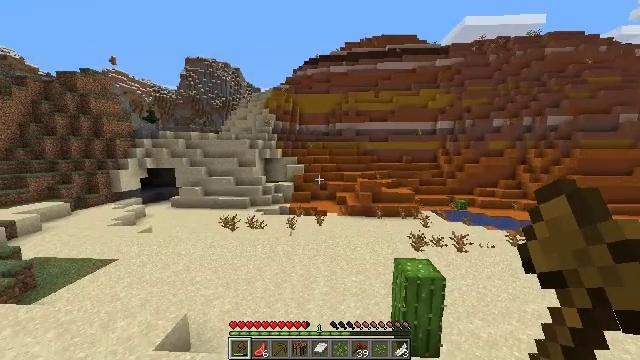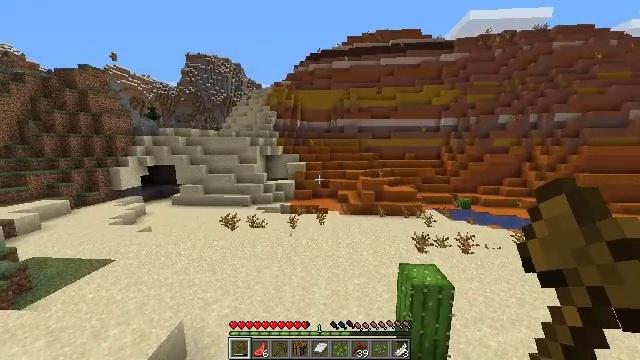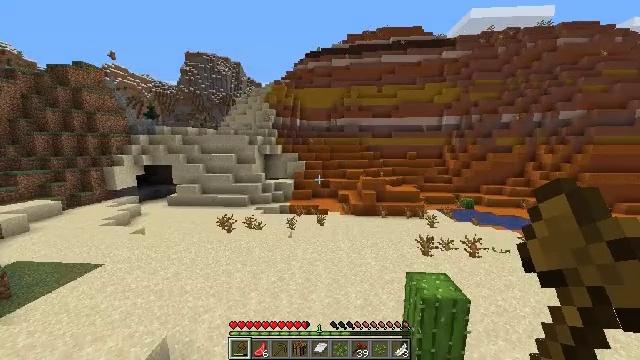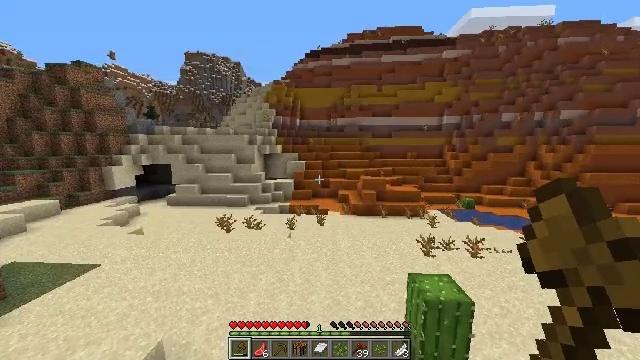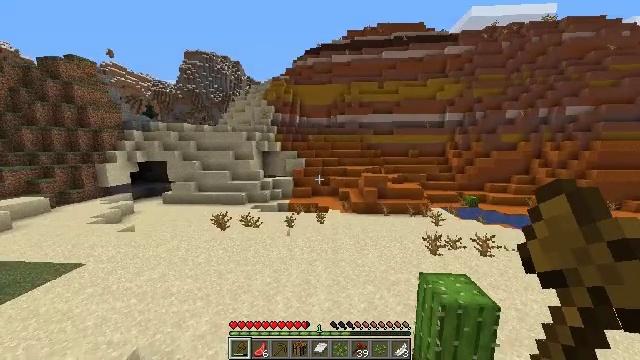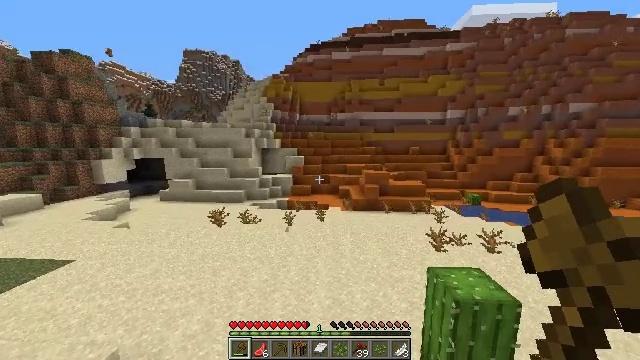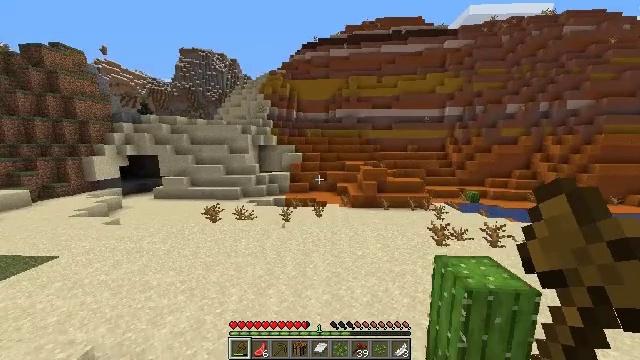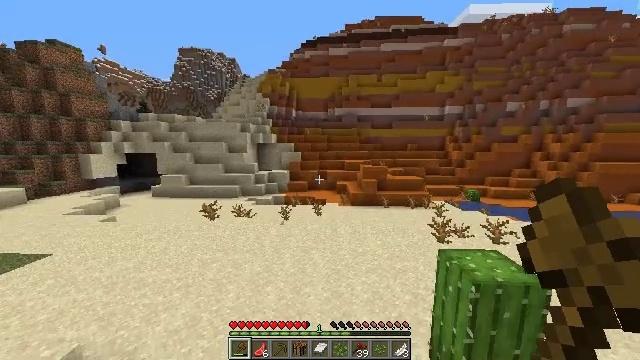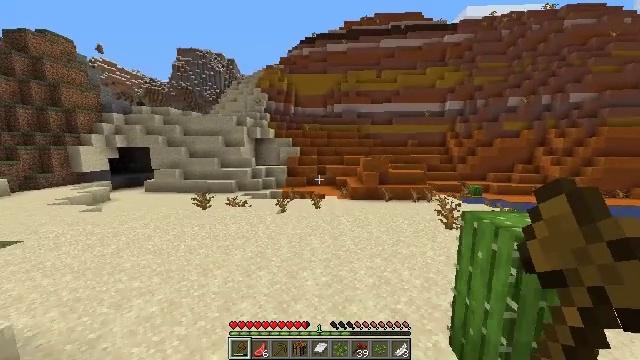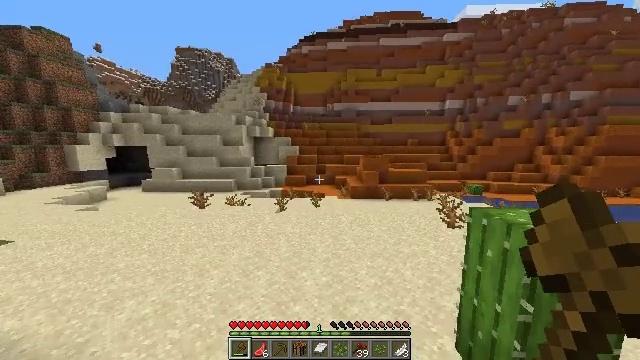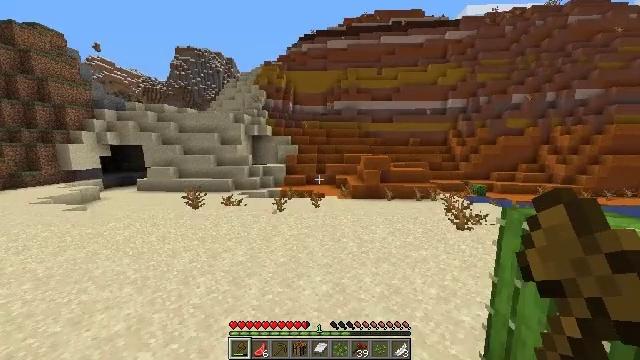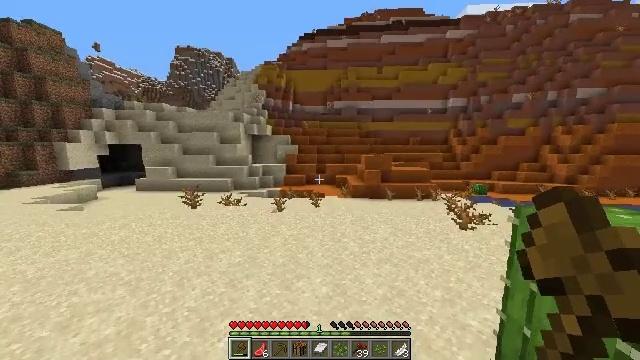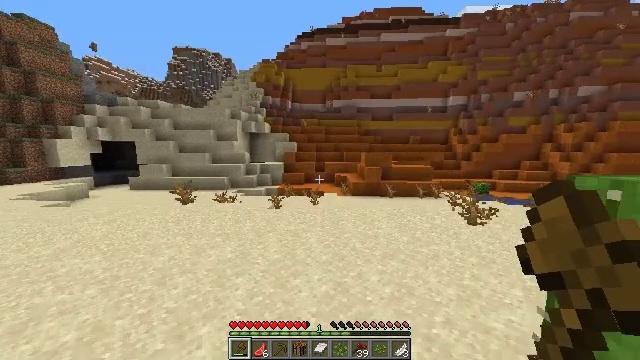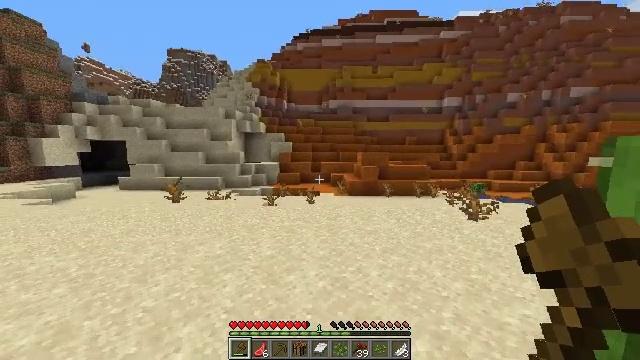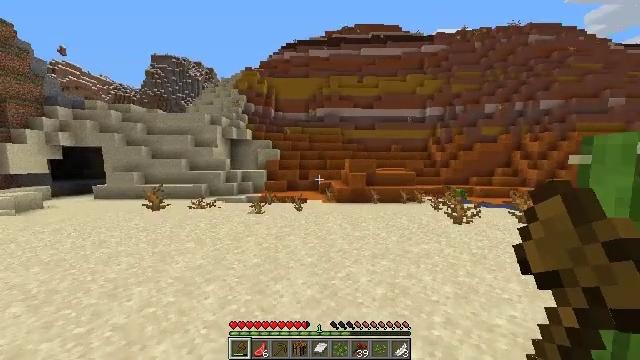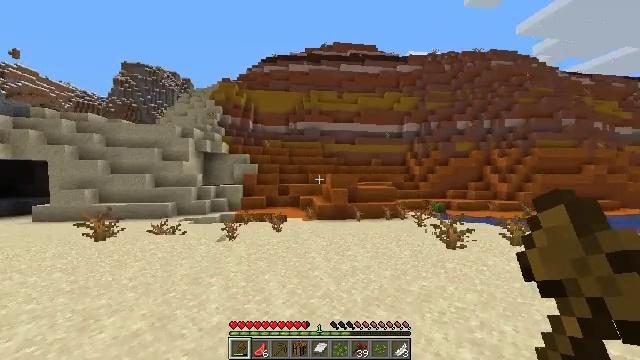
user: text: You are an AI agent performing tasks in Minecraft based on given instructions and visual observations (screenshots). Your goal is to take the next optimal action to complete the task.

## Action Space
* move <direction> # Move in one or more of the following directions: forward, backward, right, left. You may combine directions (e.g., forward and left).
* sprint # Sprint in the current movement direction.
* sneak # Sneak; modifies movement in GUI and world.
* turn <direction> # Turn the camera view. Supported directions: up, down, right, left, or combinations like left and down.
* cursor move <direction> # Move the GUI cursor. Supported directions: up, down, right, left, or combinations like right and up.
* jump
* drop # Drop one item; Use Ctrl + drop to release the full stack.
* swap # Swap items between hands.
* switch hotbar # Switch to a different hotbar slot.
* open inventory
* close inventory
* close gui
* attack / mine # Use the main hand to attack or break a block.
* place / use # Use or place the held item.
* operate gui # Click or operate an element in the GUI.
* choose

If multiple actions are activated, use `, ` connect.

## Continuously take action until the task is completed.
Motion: motion action
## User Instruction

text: Collect red sand from a desert biome.
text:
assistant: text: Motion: move forward
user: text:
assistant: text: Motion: move forward
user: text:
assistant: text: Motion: move forward
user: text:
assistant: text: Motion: move forward
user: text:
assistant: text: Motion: move forward
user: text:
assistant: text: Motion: move forward
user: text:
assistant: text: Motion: move forward
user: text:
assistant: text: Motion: move forward
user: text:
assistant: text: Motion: move forward
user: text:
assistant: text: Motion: move forward
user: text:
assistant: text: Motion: move forward, jump
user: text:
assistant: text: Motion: move forward, jump
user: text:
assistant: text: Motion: move forward, turn right, jump
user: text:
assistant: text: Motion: move forward, turn right and up, jump
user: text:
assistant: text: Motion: move forward, turn right and up, jump
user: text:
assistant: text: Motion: move forward, turn right and up
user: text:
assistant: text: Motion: move forward
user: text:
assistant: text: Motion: move forward, turn right and up
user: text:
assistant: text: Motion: move forward, turn up
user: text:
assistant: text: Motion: move forward
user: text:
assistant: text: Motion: move forward, turn up
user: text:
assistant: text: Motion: move forward, turn up
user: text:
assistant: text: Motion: move forward, turn up, jump
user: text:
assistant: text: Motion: move forward, turn up, jump
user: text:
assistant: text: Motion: move forward, jump
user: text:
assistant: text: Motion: move forward, attack / mine, jump
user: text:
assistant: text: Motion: move forward, attack / mine
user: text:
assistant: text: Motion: move forward, attack / mine
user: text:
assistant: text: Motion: move forward, attack / mine
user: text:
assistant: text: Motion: move forward